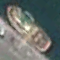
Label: Towing_vessel